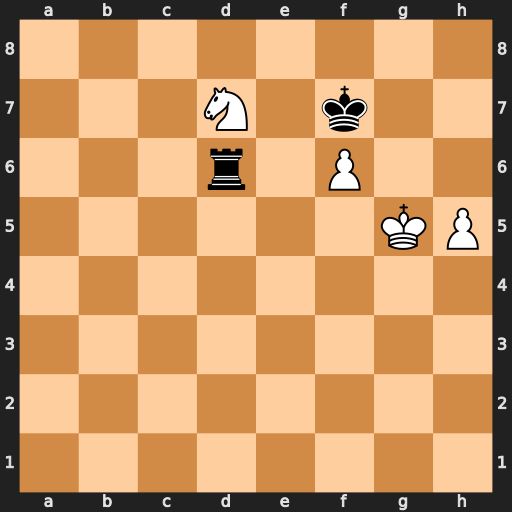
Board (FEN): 8/3N1k2/3r1P2/6KP/8/8/8/8
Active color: w
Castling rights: -
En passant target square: -
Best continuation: Ne5+ Ke6 f7 Rd8 Nc6 Rh8 Kg6